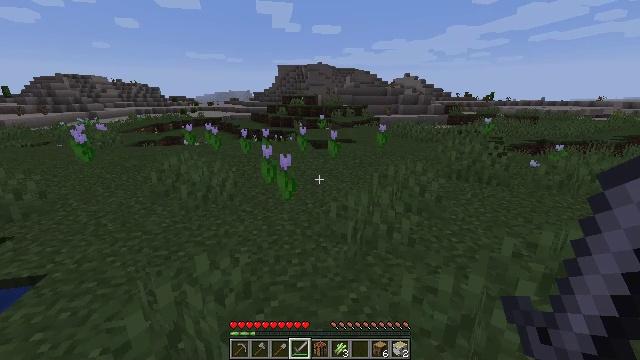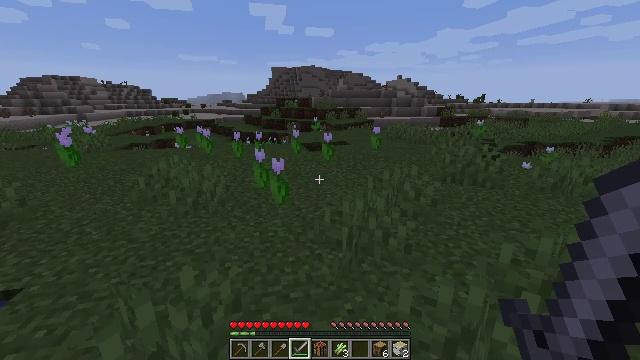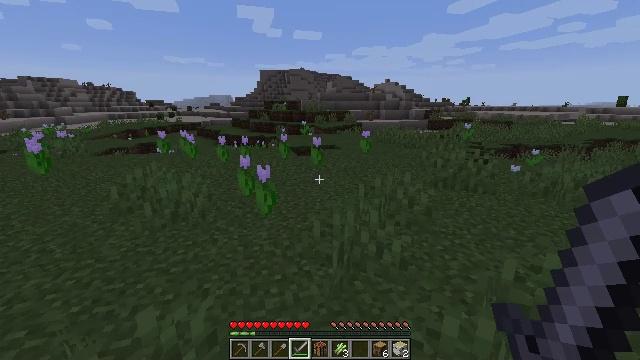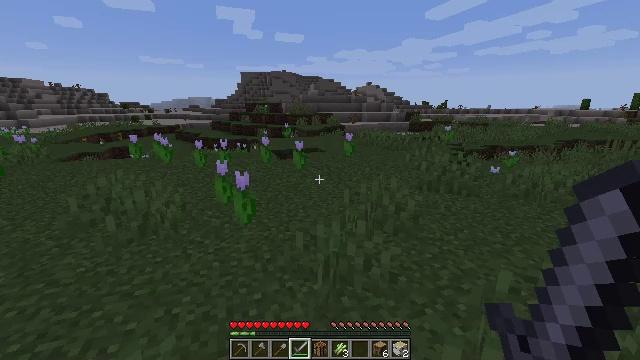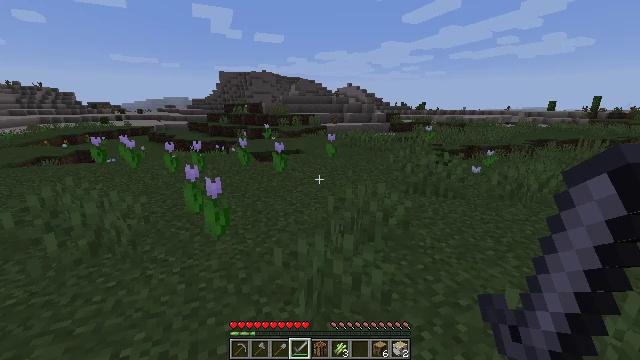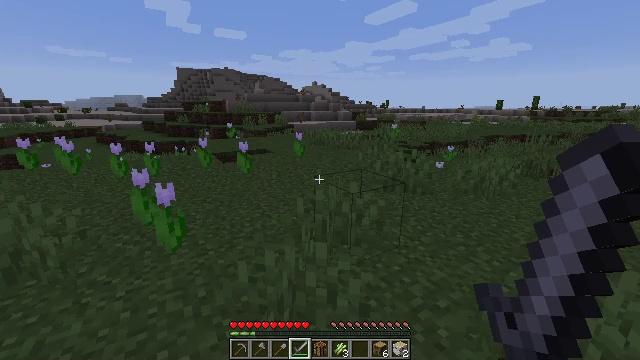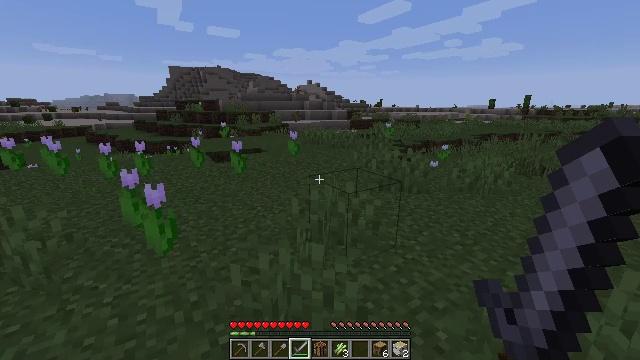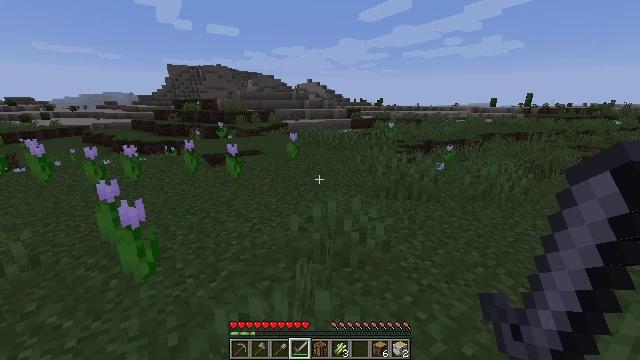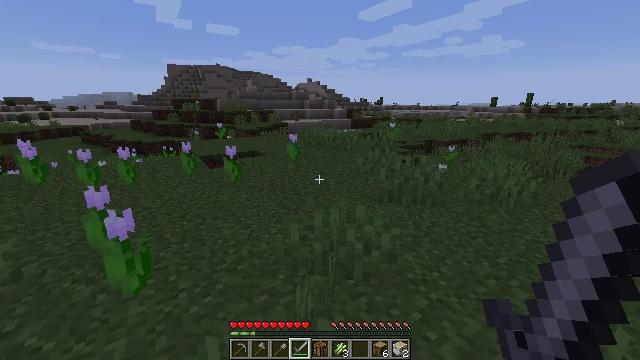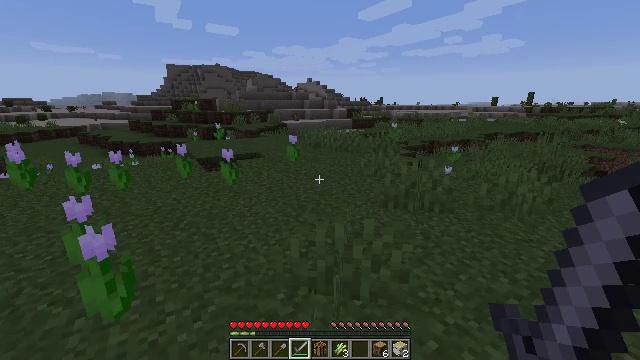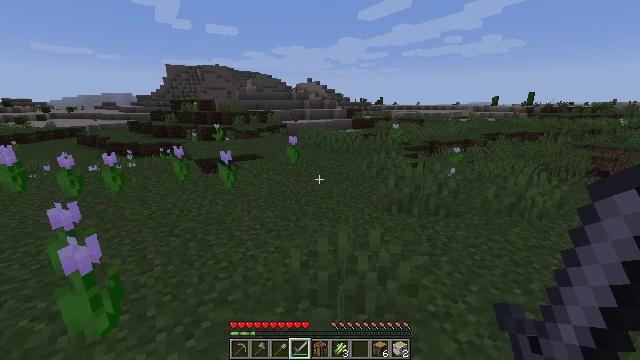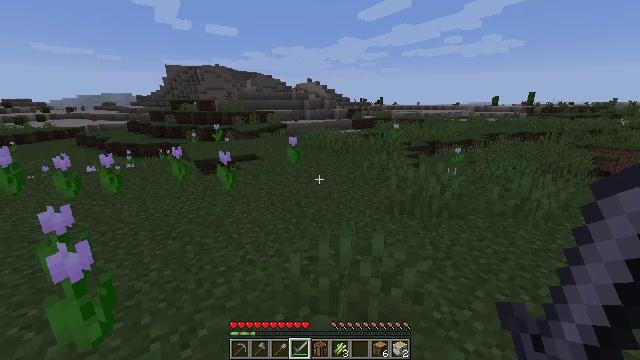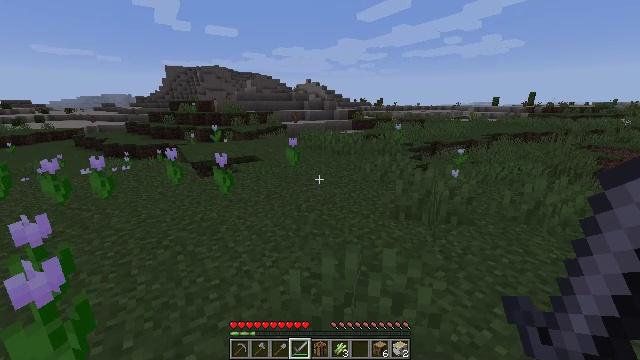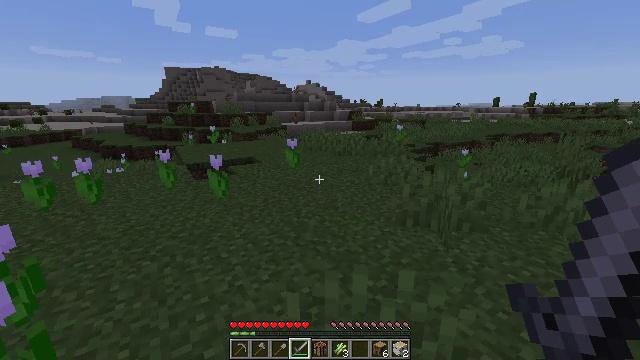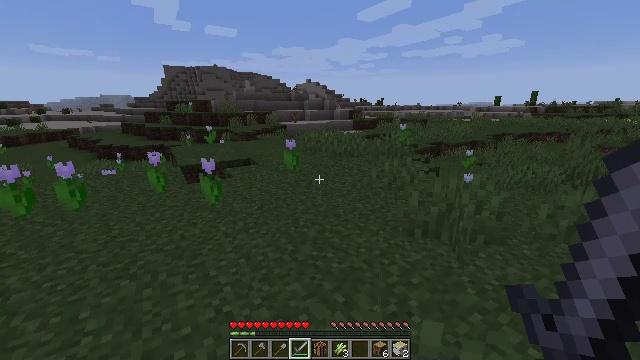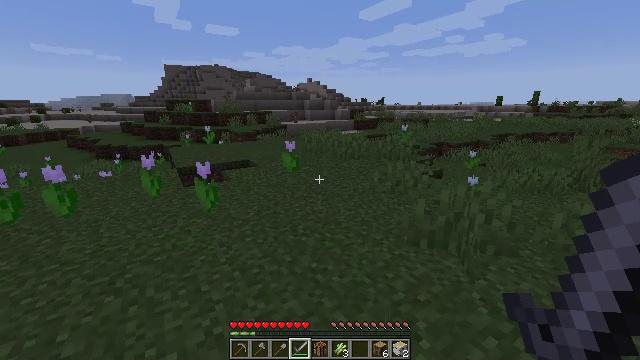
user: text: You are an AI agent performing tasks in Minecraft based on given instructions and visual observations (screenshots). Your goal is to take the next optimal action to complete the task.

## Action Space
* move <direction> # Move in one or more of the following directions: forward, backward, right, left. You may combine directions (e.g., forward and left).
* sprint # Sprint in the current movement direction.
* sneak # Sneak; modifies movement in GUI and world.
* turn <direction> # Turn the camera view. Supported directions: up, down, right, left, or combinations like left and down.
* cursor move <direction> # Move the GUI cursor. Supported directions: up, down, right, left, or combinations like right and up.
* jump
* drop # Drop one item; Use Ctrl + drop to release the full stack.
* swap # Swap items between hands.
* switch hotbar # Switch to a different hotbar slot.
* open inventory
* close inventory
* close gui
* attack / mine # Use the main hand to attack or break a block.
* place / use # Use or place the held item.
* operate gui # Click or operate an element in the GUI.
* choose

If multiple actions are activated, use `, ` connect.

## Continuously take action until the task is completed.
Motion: motion action
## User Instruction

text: Break the dead bush for sticks.
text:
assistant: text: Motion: move forward, turn right
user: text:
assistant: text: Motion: move forward, turn right
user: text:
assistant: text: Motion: move forward, turn right
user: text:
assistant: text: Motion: move forward, turn right
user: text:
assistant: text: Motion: move forward, turn right
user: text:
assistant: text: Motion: move forward, turn right
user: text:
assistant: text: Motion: move forward
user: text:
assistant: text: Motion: move forward
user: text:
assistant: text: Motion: move forward
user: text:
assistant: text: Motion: move forward
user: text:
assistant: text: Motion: move forward
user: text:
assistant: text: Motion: move forward
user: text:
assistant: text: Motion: move forward
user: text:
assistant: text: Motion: move forward
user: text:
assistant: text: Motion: move forward
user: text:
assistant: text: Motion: move forward
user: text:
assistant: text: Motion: move forward
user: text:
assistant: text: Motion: move forward
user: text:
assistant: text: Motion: move forward, turn left
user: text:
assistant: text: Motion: move forward
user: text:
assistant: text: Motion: move forward
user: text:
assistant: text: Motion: move forward
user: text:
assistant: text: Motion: move forward
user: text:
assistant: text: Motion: move forward
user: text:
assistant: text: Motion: move forward
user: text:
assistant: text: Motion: move forward
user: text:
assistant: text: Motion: move forward
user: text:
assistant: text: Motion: move forward
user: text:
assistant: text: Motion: move forward
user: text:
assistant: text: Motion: move forward